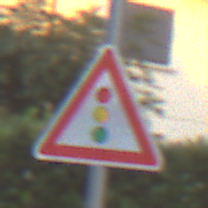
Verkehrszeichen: Lichtzeichenanlage
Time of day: SunriseSunset
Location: Outdoor (Urban)
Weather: Clear
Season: NotSpecified
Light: Natural